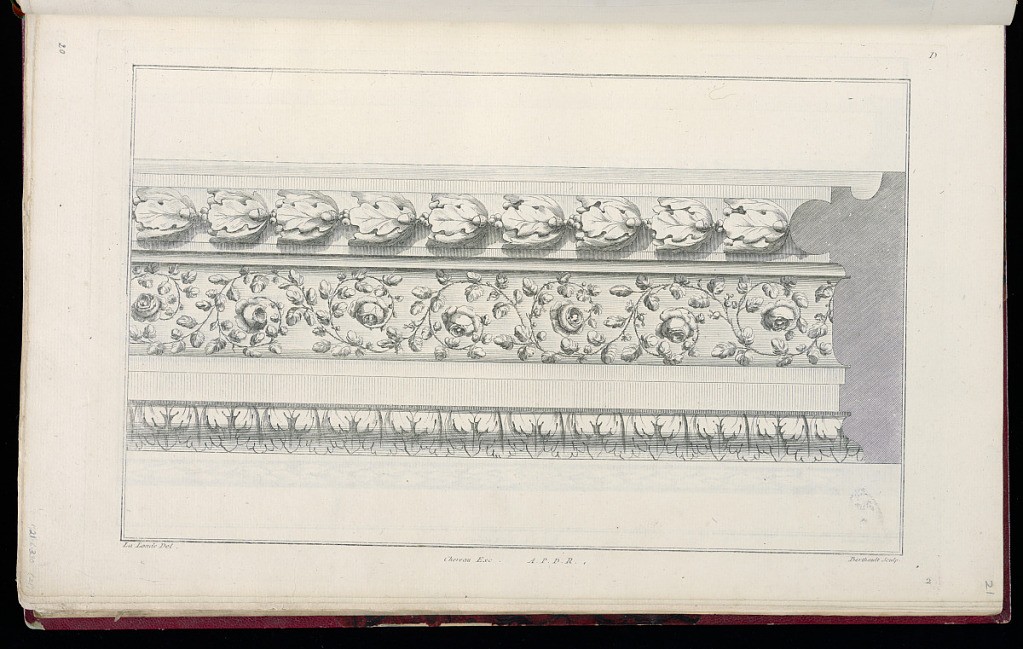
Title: Border Design with Cross-Section
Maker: Richard de Lalonde, French, active 1780–96
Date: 1785-1788
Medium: Etching on off-white laid paper
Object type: Print
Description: Border design with bands of molding and its cross section at the right. From top to bottom, the molding ornamentation consists of: oak leaf bunches and acorns, scrolling rose vines, and acanthus leaves. The plate is signed and numbered.